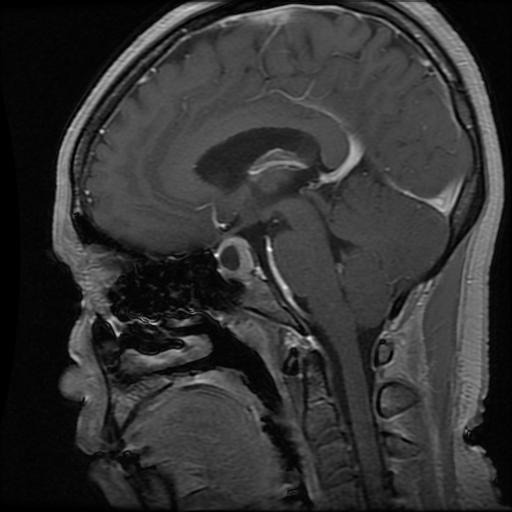
Label: pituitary